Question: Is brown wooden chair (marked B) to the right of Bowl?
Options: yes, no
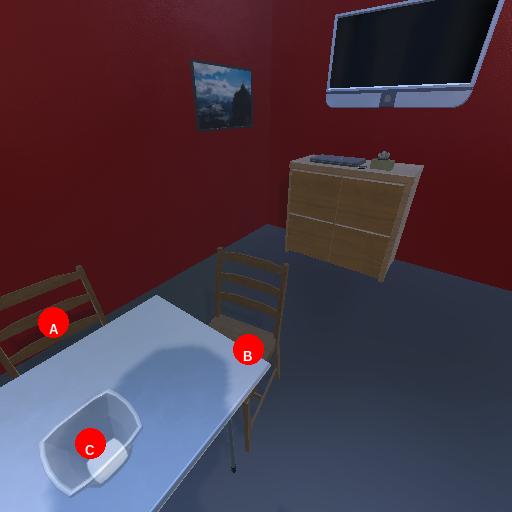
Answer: yes